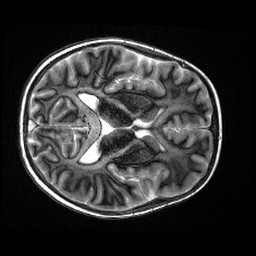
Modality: MP2RAGE
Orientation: axial
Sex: male
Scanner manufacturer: siemens
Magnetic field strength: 3 T
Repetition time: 5 s
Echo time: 0.00368 s